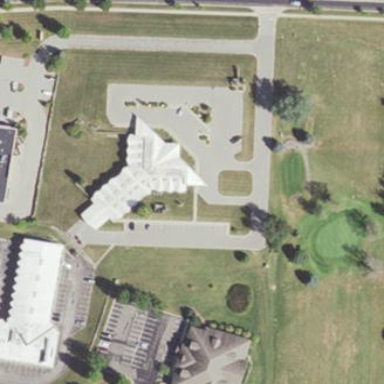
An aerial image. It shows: Commercial building.